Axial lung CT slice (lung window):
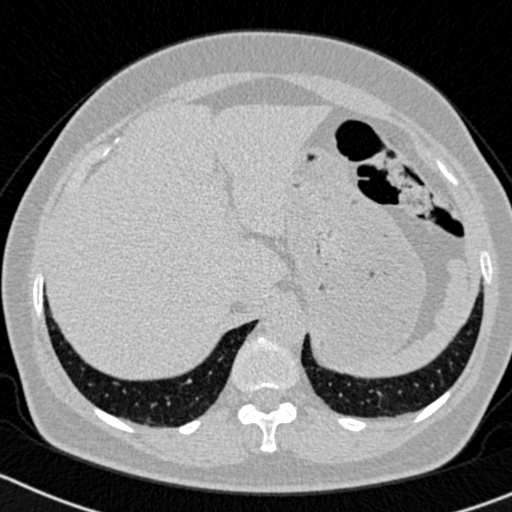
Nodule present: no